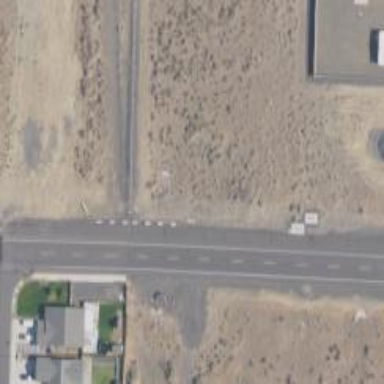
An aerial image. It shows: Asphalt road classified as tertiary.